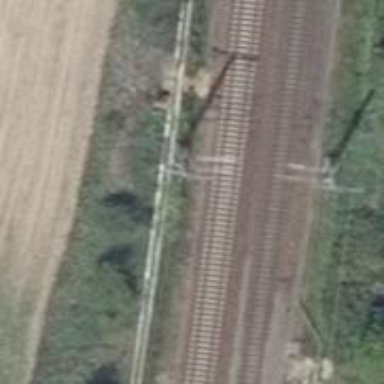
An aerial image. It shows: Power pole.